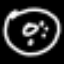
Label: donut